Field crop: maize
Growth stage: 2
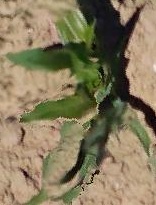
Species: maize